Question: Imagine a map with randomly placed on it. On the same map, there are also , randomly placed on the map. n and m do not have any restrictions (other than being a positive integer of course). You need to assign every person to a city (a city can have multiple people assigned to it) so that the total distance travelled by all people combined is as low as possible AND all cities must have at least one person assigned to them. If 'm<n', you need to assign all people to different cities.
What would be the most efficient algorithm for this?
As an example: in the following image the red lines are the best solution, while the blue lines are suboptimal.

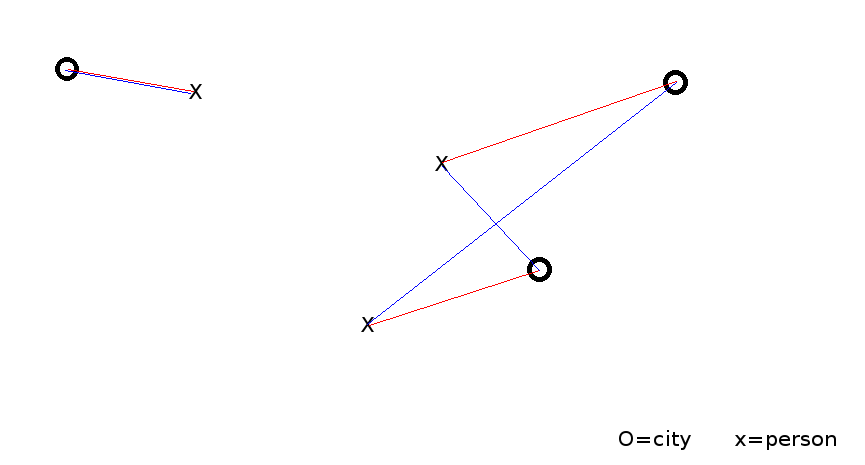
Answer: The <URL> is a cubic-time algorithm for the assignment problem, though there are heuristics likely to improve on the performance of the HA in practice. If m > n, then we can add m - n dummy cities whose distance to each person is the distance from that person to the closest city. Each person matched with a dummy city is assigned its closest city. If m < n, then we can add n - m dummy people at distance 0 from each city. The dummy people simply are ignored in determining the final assignment.